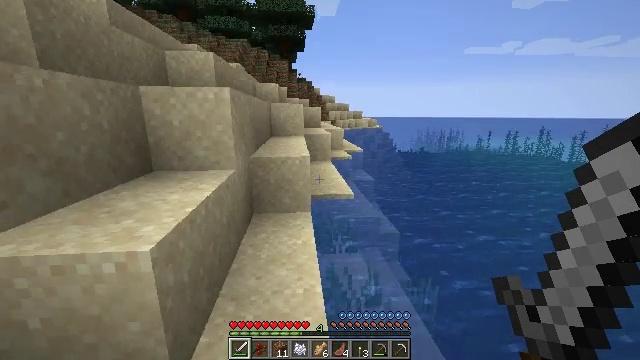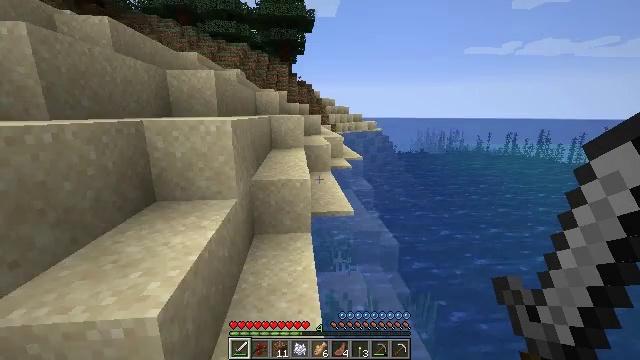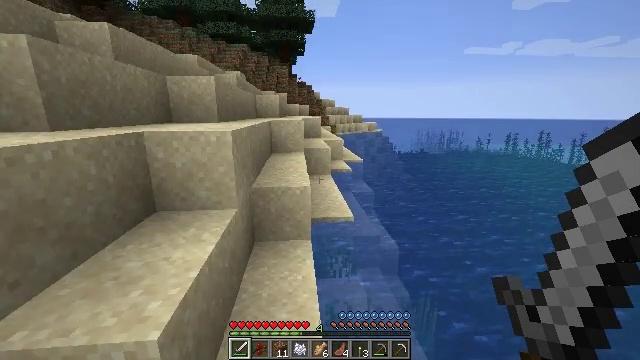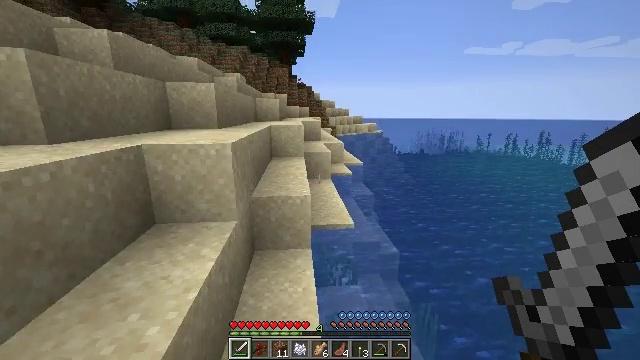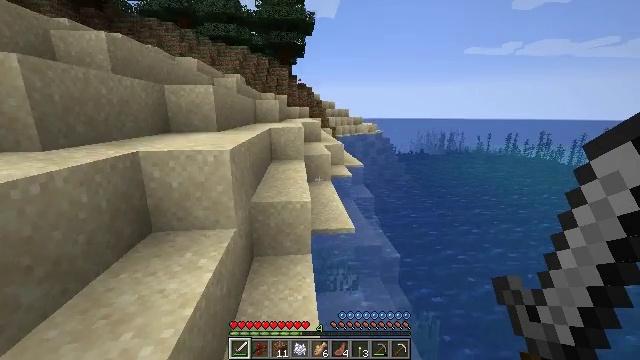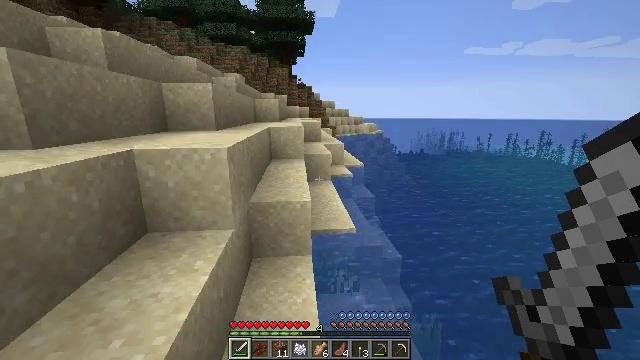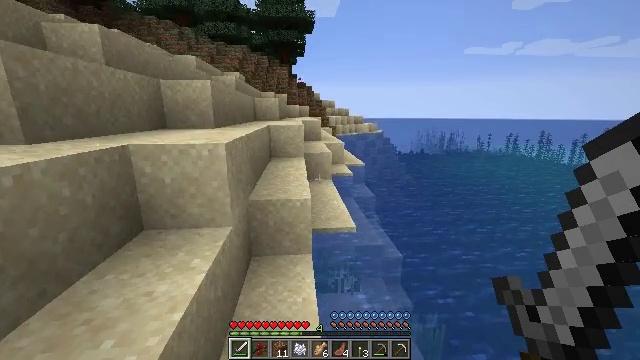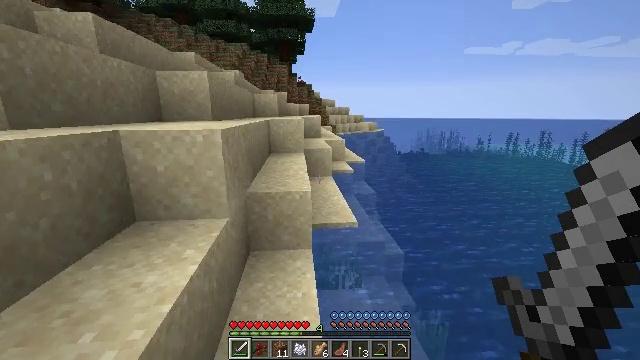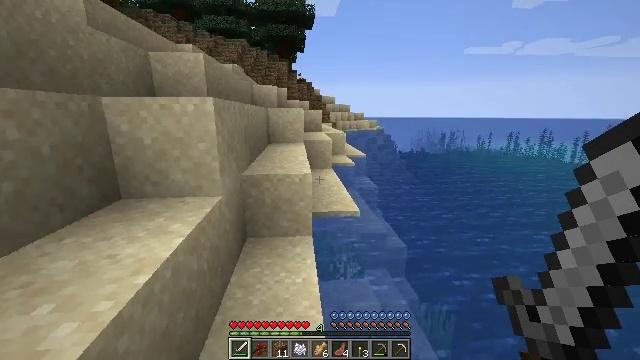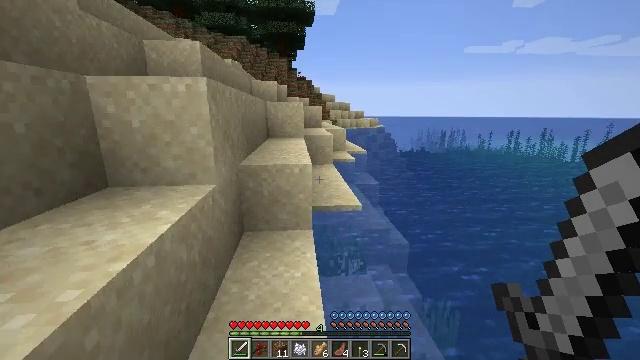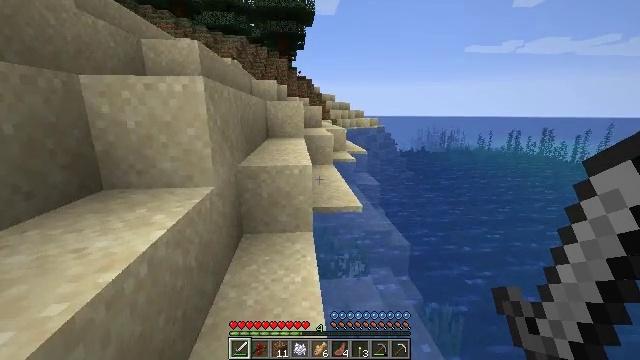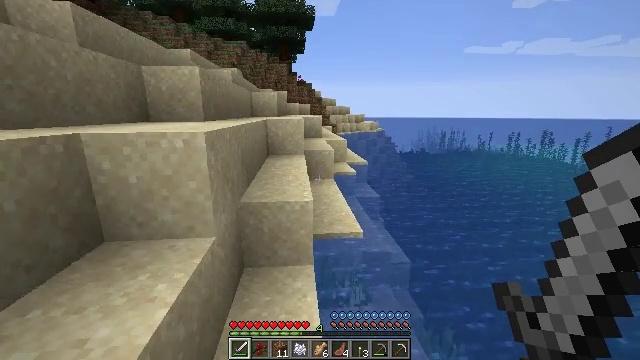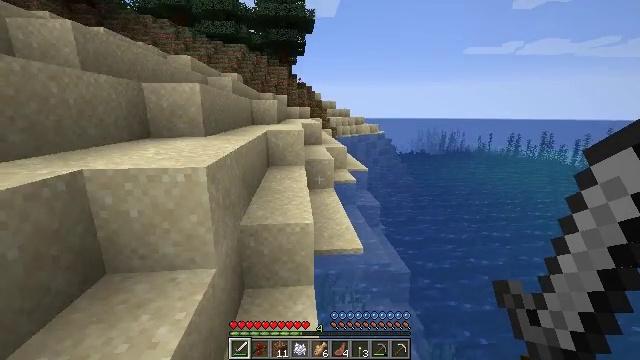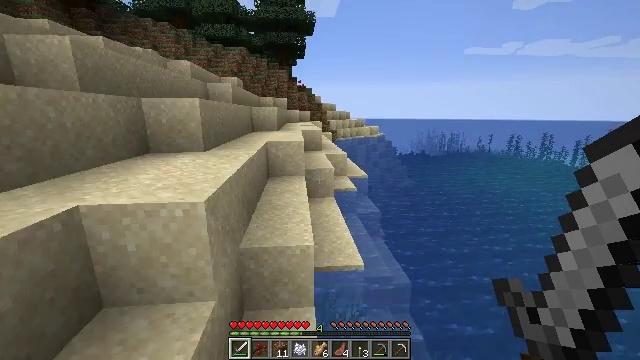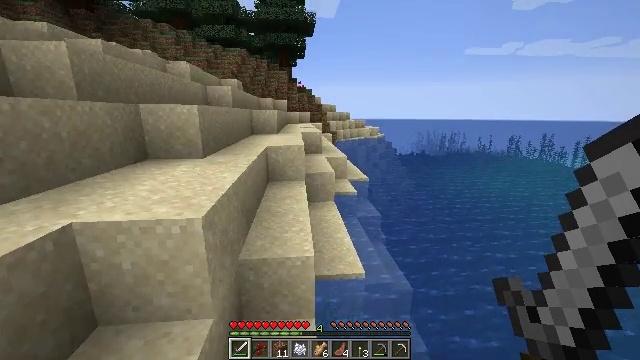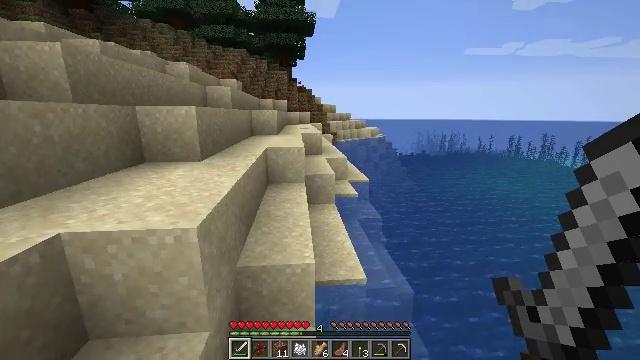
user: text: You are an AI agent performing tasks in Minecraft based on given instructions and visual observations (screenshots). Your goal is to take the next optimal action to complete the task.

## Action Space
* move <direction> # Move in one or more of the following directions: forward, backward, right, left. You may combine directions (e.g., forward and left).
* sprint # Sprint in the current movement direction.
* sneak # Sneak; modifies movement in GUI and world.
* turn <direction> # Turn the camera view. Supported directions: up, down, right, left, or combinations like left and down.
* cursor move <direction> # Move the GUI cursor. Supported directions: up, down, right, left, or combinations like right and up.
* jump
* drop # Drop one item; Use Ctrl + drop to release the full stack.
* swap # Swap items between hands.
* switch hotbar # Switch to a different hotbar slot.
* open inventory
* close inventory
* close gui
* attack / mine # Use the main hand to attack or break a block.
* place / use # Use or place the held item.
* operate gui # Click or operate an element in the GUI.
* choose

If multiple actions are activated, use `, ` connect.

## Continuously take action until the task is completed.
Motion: motion action
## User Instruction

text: Catch and defeat a cod.
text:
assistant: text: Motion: move forward, jump
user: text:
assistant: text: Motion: move forward, jump
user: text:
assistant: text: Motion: move forward, jump
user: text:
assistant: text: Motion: move forward, jump
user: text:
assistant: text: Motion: move forward, jump
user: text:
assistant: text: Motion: move forward, jump
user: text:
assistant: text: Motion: move forward, jump
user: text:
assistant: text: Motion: move forward, jump
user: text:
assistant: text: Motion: move forward, jump
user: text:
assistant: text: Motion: jump
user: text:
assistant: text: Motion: no_op
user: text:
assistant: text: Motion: move forward
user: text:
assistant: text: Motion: move forward
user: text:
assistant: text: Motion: move forward
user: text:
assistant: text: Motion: move forward
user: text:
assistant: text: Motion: no_op
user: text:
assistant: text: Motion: no_op
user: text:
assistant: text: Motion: move forward
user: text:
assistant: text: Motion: move forward
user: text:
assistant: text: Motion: move forward
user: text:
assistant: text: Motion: move forward
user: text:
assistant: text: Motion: move forward
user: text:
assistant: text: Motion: move forward
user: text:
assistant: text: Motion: move forward
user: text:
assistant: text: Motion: move forward
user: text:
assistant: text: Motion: move forward
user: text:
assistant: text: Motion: move forward, jump
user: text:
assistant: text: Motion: move forward, jump
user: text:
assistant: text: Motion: move forward, jump
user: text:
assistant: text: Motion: move forward, jump